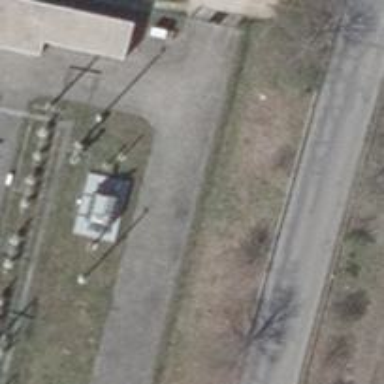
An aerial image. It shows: Transformer on power line.